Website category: jobs
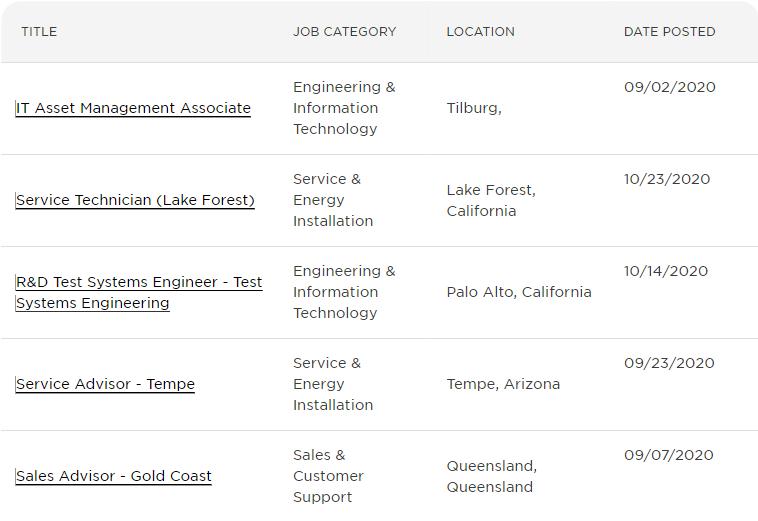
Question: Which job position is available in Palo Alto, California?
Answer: R&D Test Systems Engineer - Test Systems Engineering

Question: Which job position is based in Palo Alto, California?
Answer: R&D Test Systems Engineer - Test Systems Engineering

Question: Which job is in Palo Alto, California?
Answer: R&D Test Systems Engineer - Test Systems Engineering

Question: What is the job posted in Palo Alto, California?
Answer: R&D Test Systems Engineer - Test Systems Engineering

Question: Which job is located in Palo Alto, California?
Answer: R&D Test Systems Engineer - Test Systems Engineering

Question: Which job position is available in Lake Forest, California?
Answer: Service Technician (Lake Forest)

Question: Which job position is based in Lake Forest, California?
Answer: Service Technician (Lake Forest)

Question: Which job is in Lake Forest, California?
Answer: Service Technician (Lake Forest)

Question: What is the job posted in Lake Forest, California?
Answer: Service Technician (Lake Forest)

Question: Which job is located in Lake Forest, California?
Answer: Service Technician (Lake Forest)

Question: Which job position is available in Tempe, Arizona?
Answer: Service Advisor - Tempe

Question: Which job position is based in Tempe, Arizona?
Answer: Service Advisor - Tempe

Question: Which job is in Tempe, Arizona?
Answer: Service Advisor - Tempe

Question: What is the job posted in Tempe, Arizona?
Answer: Service Advisor - Tempe

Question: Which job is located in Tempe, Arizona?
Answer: Service Advisor - Tempe